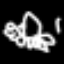
Label: octagon